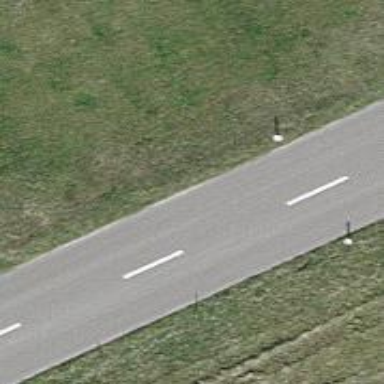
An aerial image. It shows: Tertiary road.